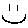
Label: smiley face